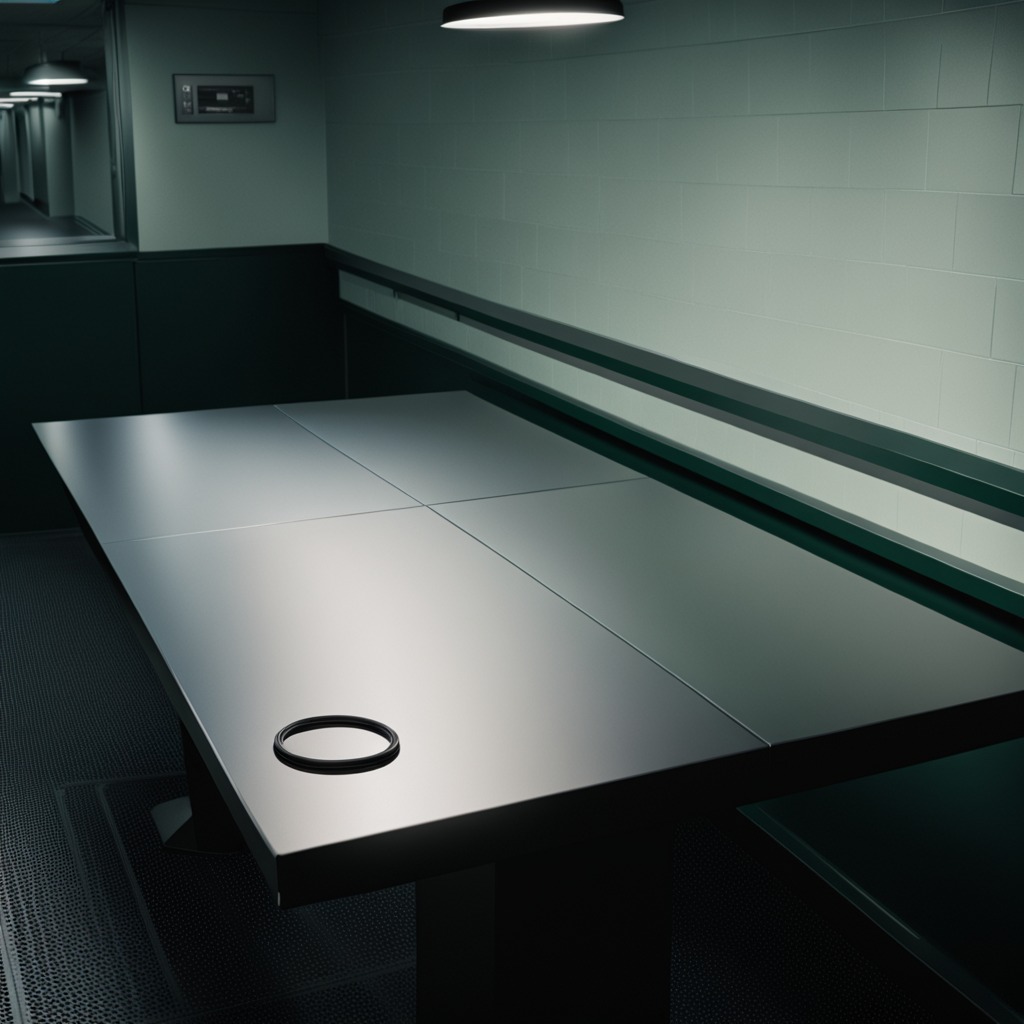
A rubber O-ring is lying on a clean empty table in a railway signal maintenance room lit by harsh overhead fluorescents.